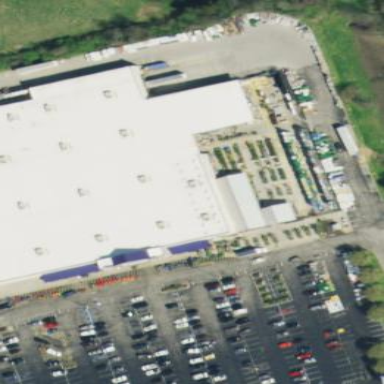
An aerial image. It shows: Garden center shop.